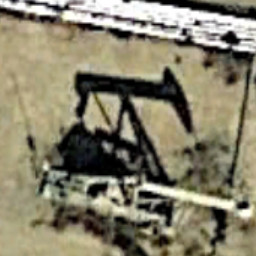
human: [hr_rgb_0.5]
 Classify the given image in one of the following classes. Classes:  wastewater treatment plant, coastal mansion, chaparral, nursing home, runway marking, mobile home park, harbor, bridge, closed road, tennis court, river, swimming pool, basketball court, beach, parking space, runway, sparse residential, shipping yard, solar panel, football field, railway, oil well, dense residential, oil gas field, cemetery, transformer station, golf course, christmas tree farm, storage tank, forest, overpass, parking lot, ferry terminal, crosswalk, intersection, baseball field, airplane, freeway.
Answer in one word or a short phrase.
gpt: oil well